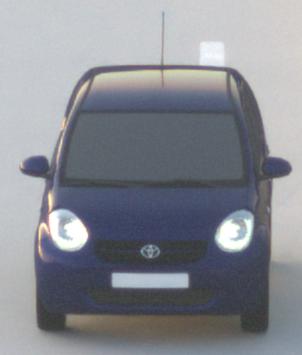
Make: Toyota
Model: Passo
Detailed model: Toyota Passo X Yururi
Model produced from: 2010
Model produced until: 2016
Doors: 5
Color: blue
Road condition: dry road
Daytime: dawn
Contrast: medium contrast